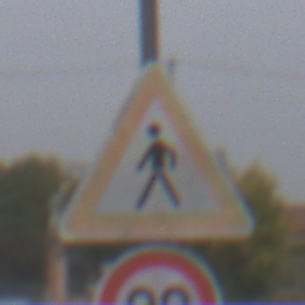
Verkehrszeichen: FussgaengerRechts
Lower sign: Geschwindigkeit80
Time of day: Midday
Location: Outdoor (Suburban)
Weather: Overcast
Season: NotSpecified
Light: Natural